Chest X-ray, AP view. Patient: 14 years old, sex F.
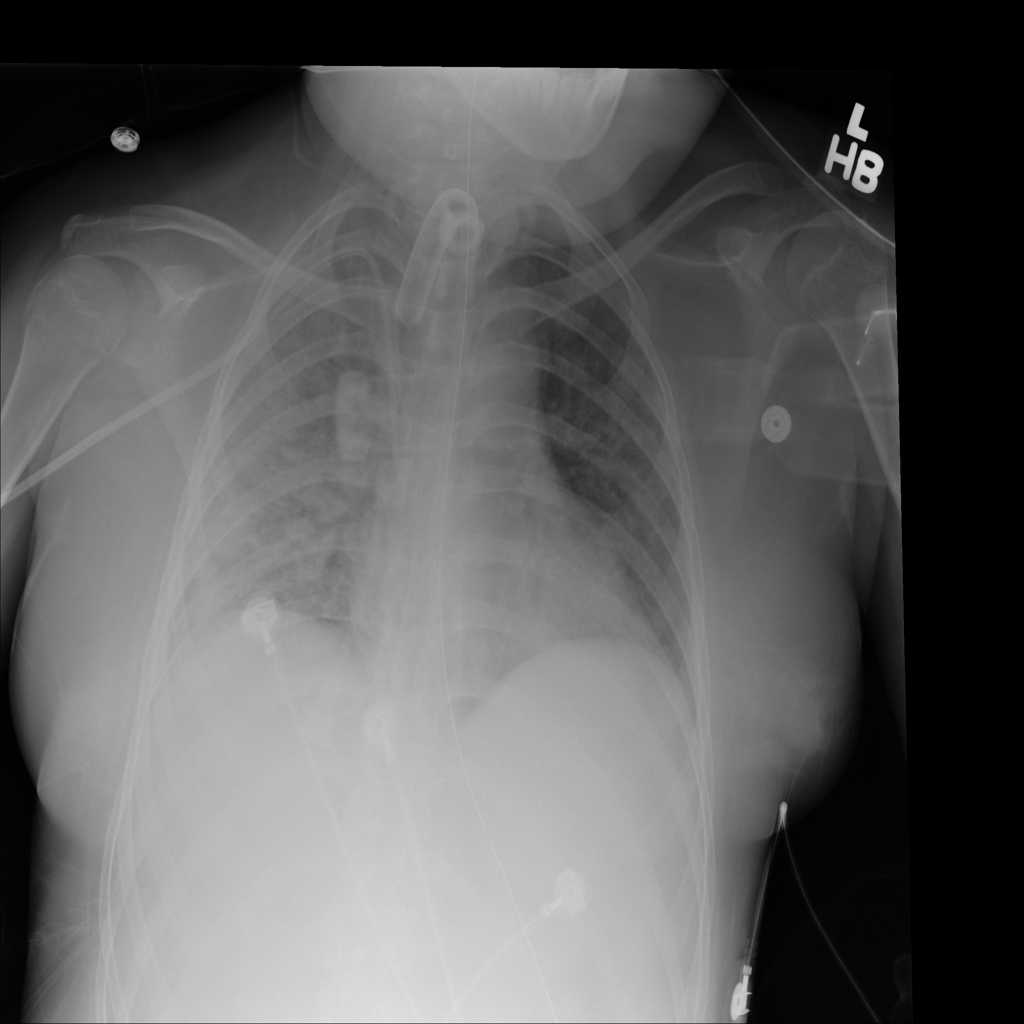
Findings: Infiltration